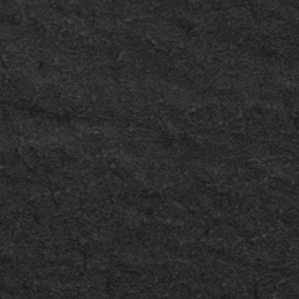
Label: frost